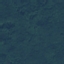
Label: Forest